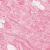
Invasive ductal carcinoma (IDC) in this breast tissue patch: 0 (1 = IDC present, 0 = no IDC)